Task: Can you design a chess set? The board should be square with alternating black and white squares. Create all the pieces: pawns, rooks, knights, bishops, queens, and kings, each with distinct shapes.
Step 5397:
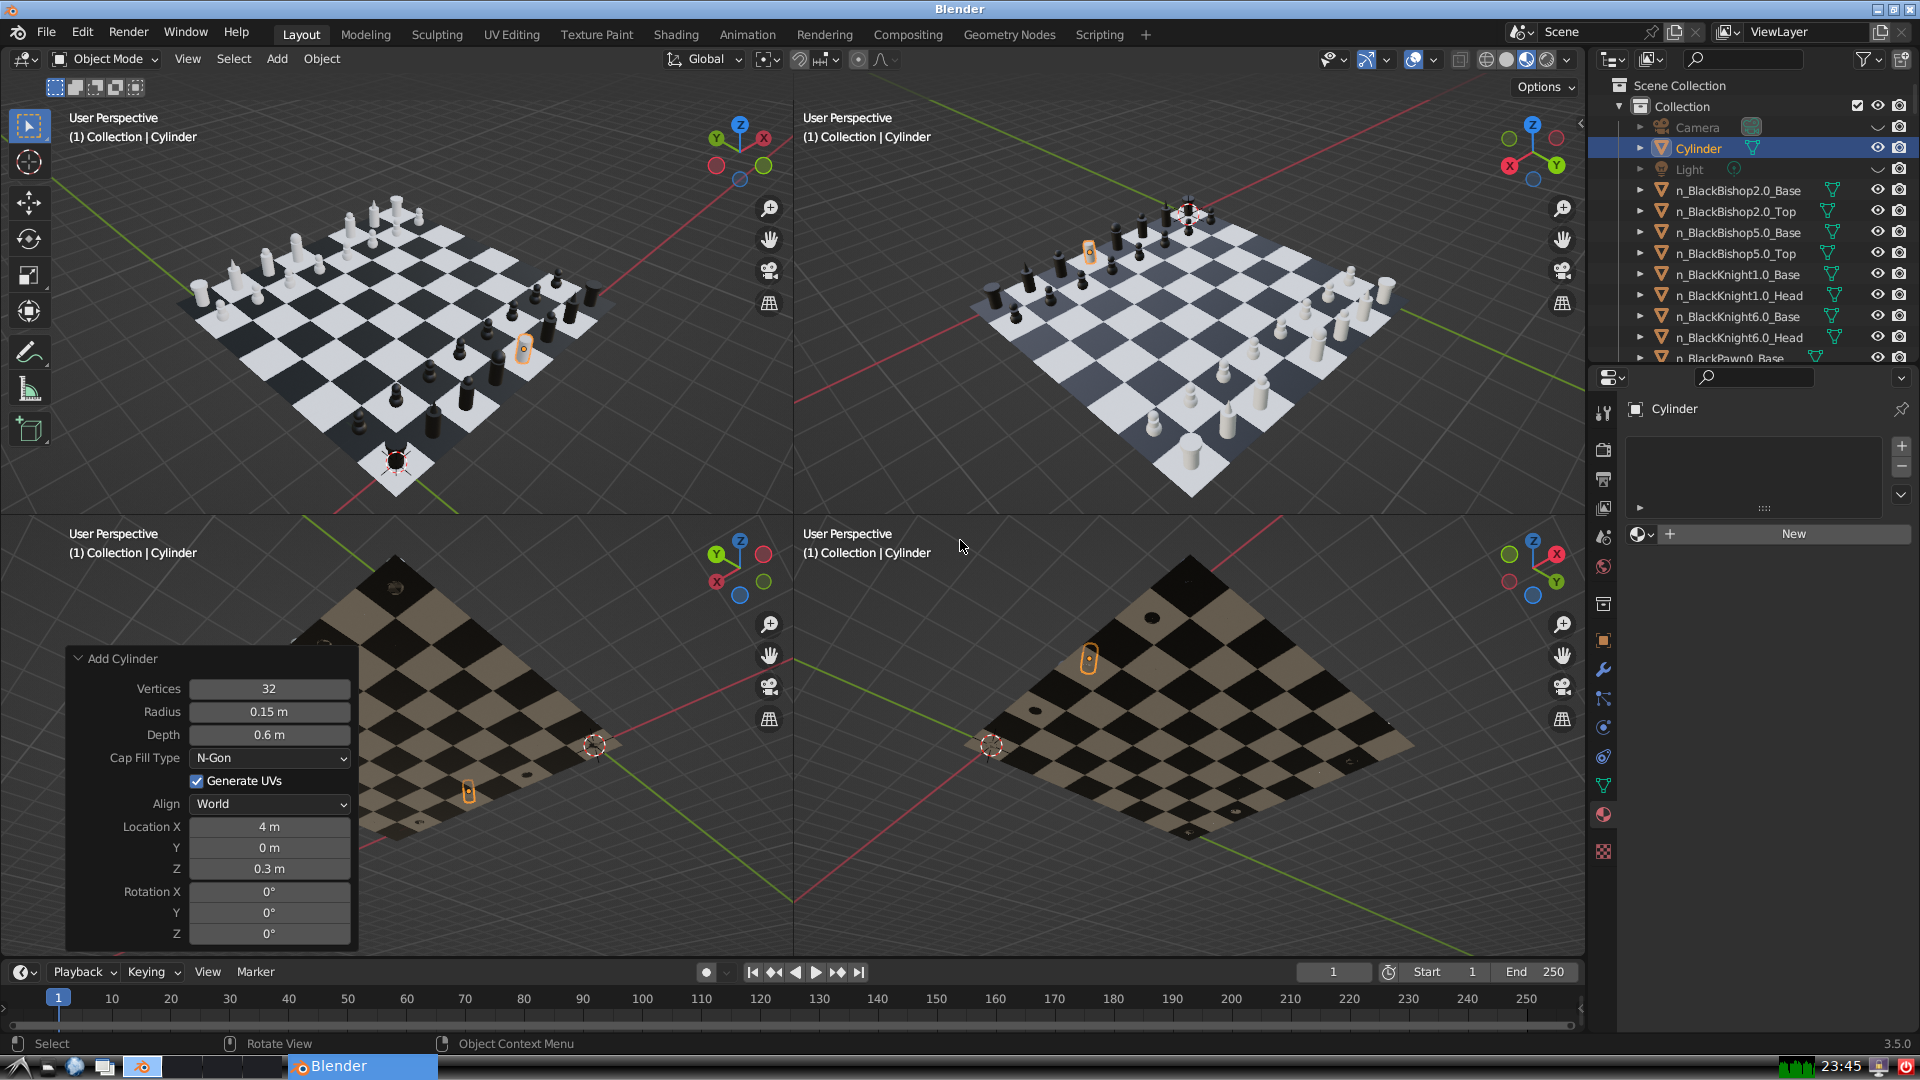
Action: {"key_press": ['Ctrl, Home']}